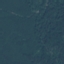
Label: Forest